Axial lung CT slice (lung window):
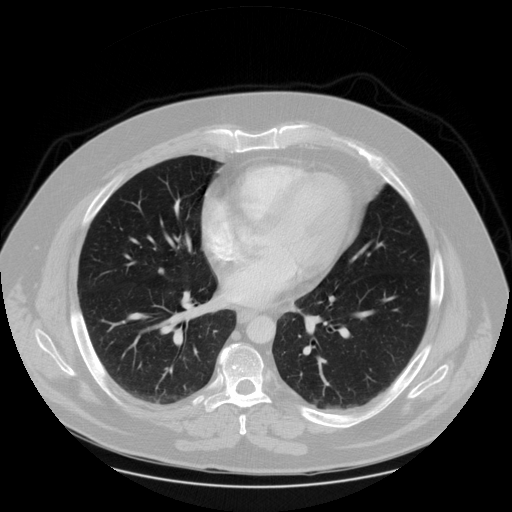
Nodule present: no